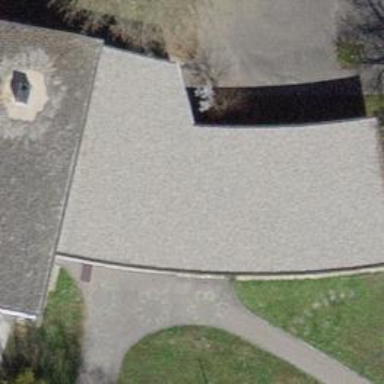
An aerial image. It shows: Kindergarten building.